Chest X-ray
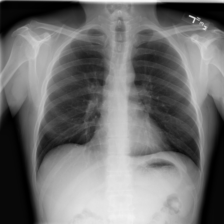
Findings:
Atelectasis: negative
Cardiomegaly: negative
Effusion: negative
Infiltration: negative
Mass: negative
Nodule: negative
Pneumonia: negative
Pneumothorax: negative
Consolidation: negative
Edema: negative
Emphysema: negative
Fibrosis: negative
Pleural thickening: negative
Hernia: negative